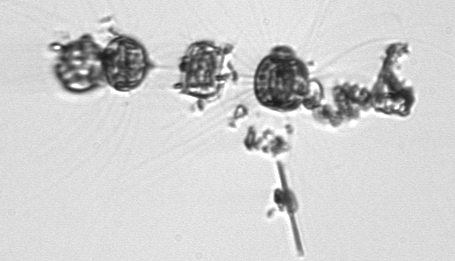
Label: Thalassiosira_TAG_external_detritus